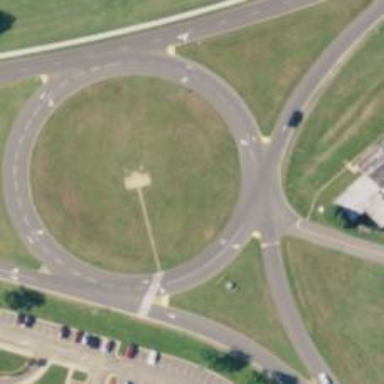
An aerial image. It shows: Secondary road with asphalt surface leading to roundabout.